Field crop: tomato
Growth stage: 1
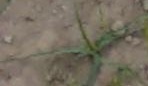
Species: cyperus